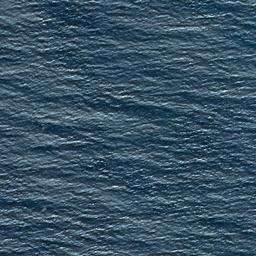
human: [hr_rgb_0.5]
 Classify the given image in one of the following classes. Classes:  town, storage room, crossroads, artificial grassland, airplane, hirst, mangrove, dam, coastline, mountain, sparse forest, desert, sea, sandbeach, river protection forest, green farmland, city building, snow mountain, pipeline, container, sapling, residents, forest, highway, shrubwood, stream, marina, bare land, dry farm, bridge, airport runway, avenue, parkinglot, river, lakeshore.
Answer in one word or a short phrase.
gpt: sea